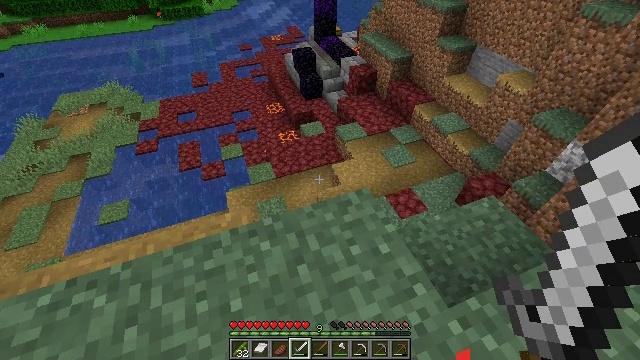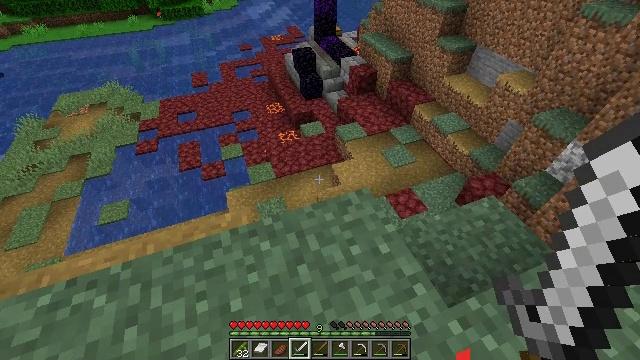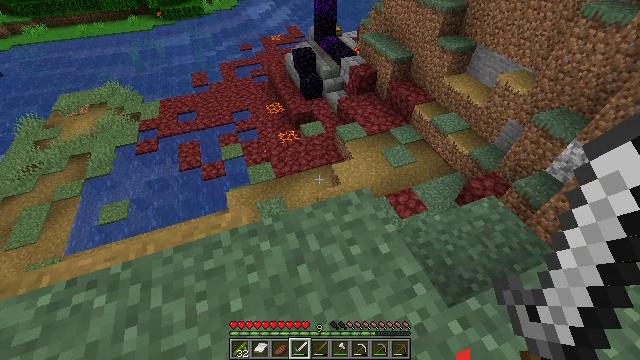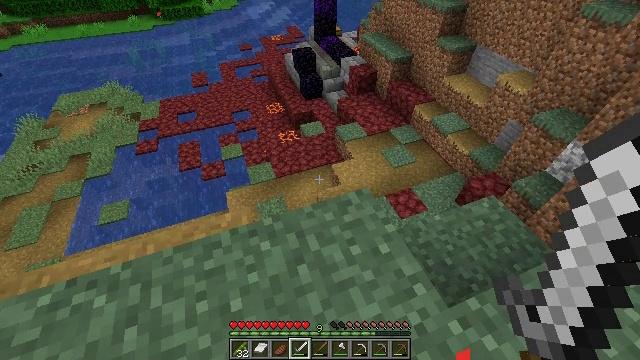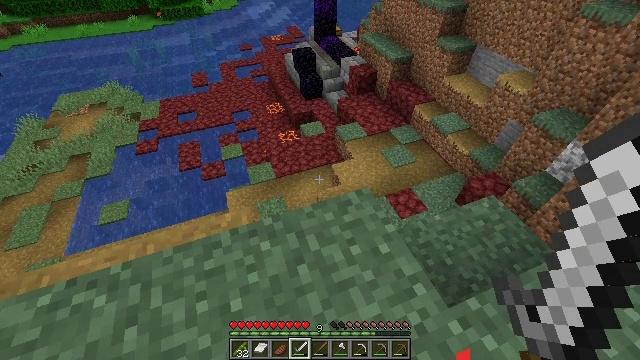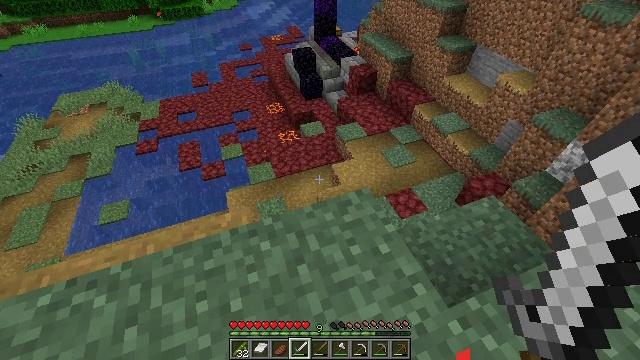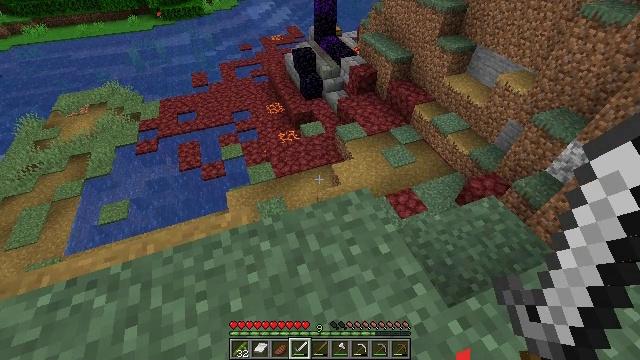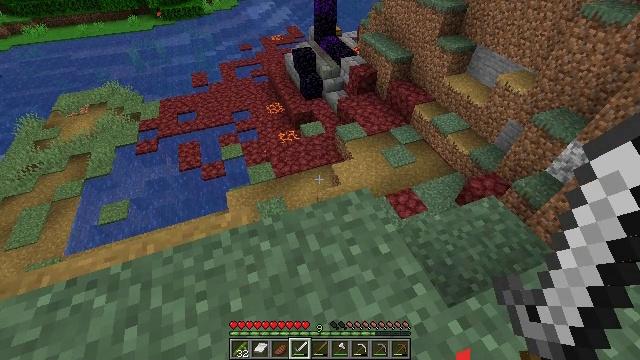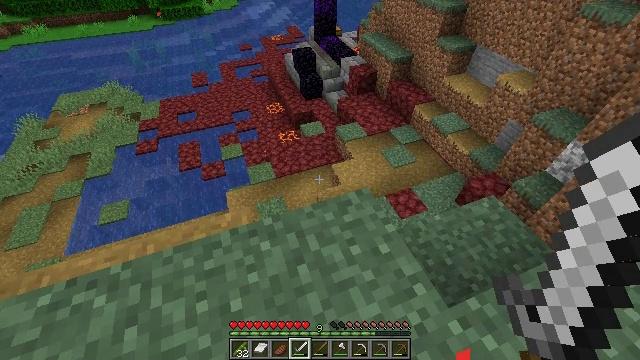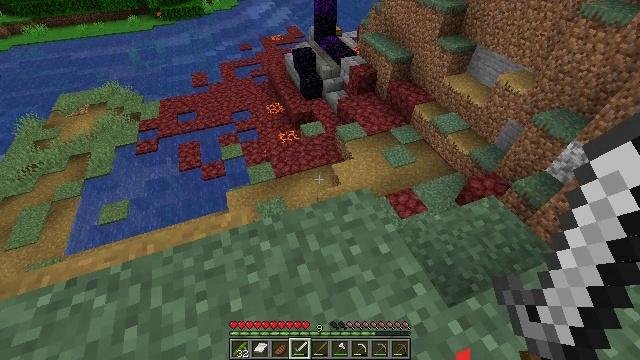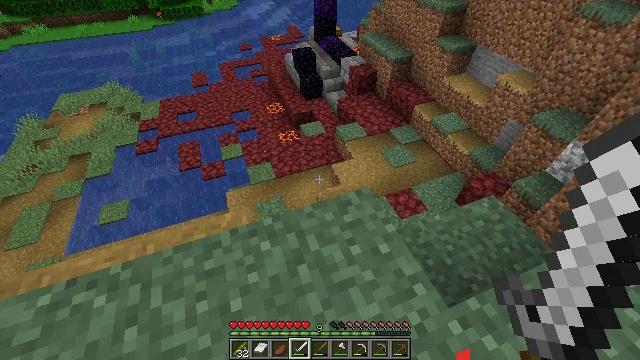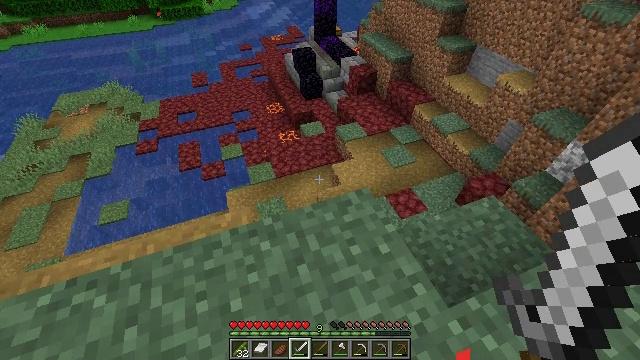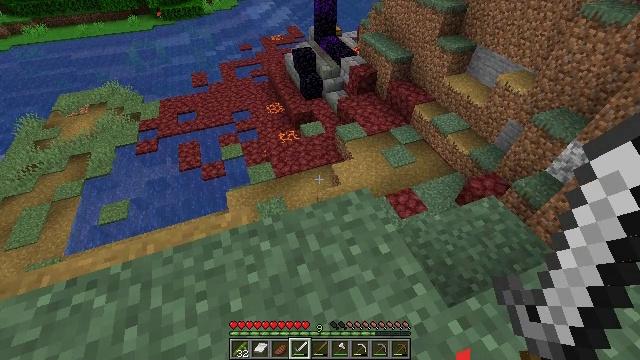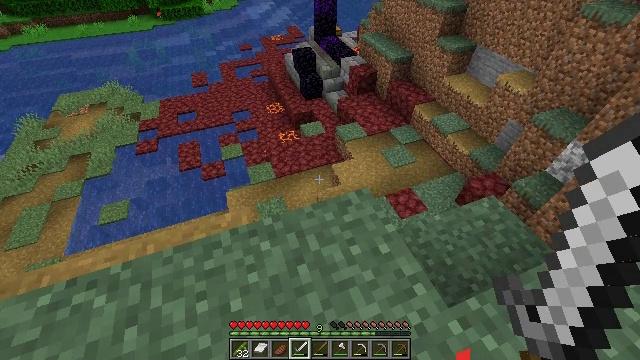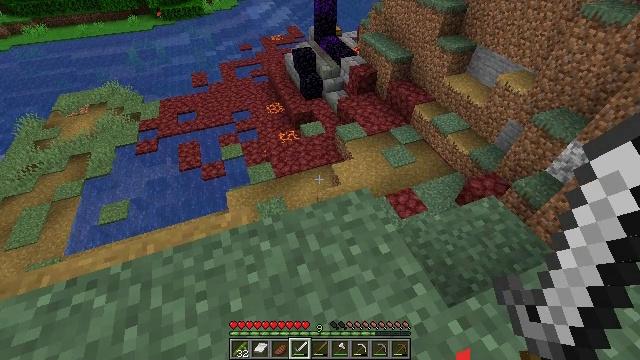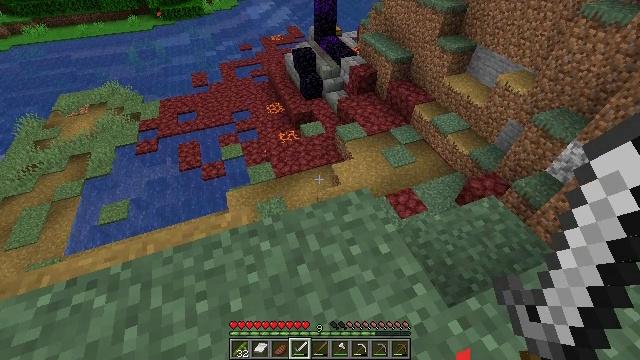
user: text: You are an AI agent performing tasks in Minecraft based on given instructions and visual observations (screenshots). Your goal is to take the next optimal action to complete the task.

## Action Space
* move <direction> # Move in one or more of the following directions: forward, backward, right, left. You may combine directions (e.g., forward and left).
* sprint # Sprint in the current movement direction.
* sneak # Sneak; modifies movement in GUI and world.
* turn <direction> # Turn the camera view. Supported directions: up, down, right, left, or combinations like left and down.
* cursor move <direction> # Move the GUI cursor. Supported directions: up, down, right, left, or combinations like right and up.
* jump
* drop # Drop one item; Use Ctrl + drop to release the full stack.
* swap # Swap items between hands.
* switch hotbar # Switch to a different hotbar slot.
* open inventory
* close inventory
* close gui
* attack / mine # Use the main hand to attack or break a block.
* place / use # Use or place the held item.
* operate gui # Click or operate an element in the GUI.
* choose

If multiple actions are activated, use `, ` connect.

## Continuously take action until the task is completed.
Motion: motion action
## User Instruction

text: Dig up the grass block for dirt.
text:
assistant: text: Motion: no_op
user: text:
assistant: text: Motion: no_op
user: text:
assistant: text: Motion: no_op
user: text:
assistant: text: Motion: no_op
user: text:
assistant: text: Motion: no_op
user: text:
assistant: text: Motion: no_op
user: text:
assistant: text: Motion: no_op
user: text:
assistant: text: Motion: no_op
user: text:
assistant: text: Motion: no_op
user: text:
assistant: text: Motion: no_op
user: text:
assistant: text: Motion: no_op
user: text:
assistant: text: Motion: no_op
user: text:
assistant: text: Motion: no_op
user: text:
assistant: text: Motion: no_op
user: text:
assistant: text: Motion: no_op
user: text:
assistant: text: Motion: no_op
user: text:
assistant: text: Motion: no_op
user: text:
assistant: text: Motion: no_op
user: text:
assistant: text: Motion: no_op
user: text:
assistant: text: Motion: no_op
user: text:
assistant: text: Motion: no_op
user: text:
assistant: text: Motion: no_op
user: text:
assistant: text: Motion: no_op
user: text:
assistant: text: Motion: no_op
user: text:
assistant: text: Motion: no_op
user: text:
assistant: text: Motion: no_op
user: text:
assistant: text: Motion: no_op
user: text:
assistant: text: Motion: no_op
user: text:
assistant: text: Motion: no_op
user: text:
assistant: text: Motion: no_op